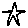
Label: star